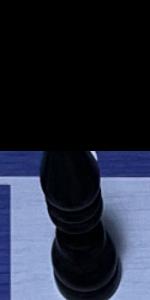
Label: Bishop_Black